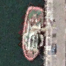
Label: Towing_vessel